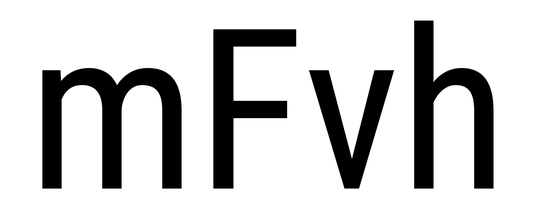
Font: Roboto_Condensed_Regular